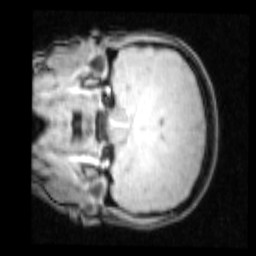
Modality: PDw
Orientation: coronal
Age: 22
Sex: female
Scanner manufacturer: siemens
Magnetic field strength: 3 T
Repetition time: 0.25 s
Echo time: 0.00103 s